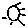
Label: sun